Question: Would like to know if the UML is reasonable and acceptable?
Please do not question the need for composition or aggregation based on the names of the classes.
Just treat them as they are as shown on the UML.
Also, I am actually using GoodArticle to communicate with Newspaper and not the parent class Article in actual coding. But in terms of representing UML, I should still connect the parent class (Article) to newspaper even though it is actually GoodArticle?
This is also arguably similar to the case where GoodArticle connects with BadArticle for composition. Should BadArticle connect to parent class Article instead? However I am actually using GoodArticle to connect with BadArticle in coding.

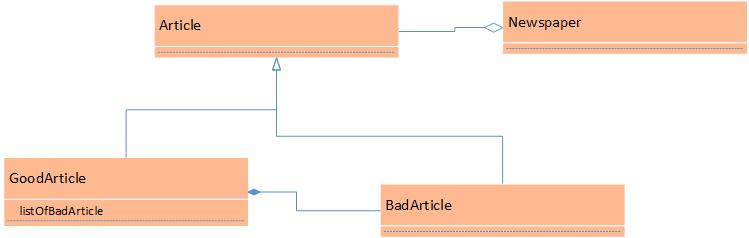
Answer: I will read your diagram as it is, that is - I will interpret it. If my interpretation is correct, than your model is likely to be correct. That's what the UML is all about - transmit unambiguously information under modelling.
So...
-
> I am actually using GoodArticle to communicate with Newspaper and not
the parent class Article in actual coding. But in terms of
representing UML, I should still connect the parent class (Article) to
newspaper even though it is actually GoodArticle?
No. If only GoodArticles are connected to Newspaper, that you should draw it between those two classes. This kind of class diagram is a blueprint of code and should show the code structure preciselly.
-
Here you say:
> Should BadArticle connect to parent class Article instead? However I
am actually using GoodArticle to connect with BadArticle in coding.
This time the diagram reflects the code, so it is ok, BadArticle should not be connected to Article. If you do it, that would mean that also BadArticle can can contain other BadArticles.
Note that the attribute listOfBadArticle is probably redundant. If it refers to the composition on the diagram, you should just remove it and use it as a name on the corresponding composition end.